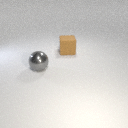
large gray metal sphere to the left of large brown rubber cube